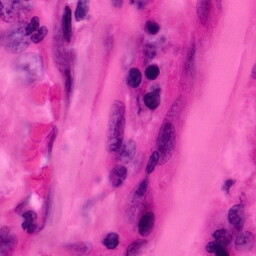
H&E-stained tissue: Pancreatic